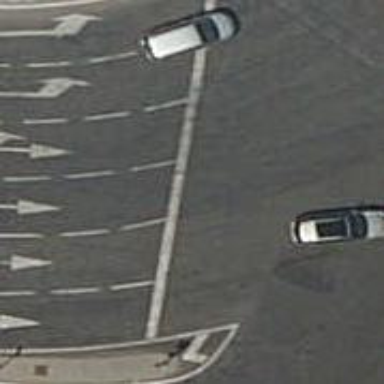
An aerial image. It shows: Road with traffic signals.